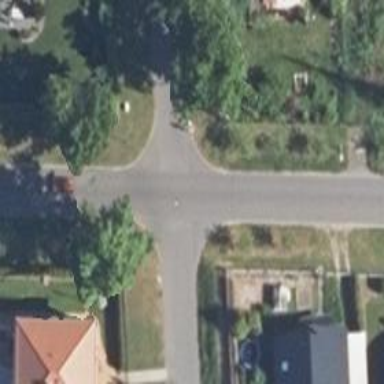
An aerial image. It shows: Residential road with asphalt surface.